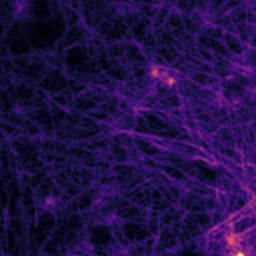
Label: Super-resolution F-actin image